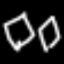
Label: diamond